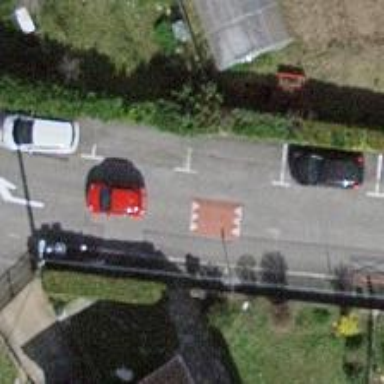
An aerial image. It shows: Traffic cushion.